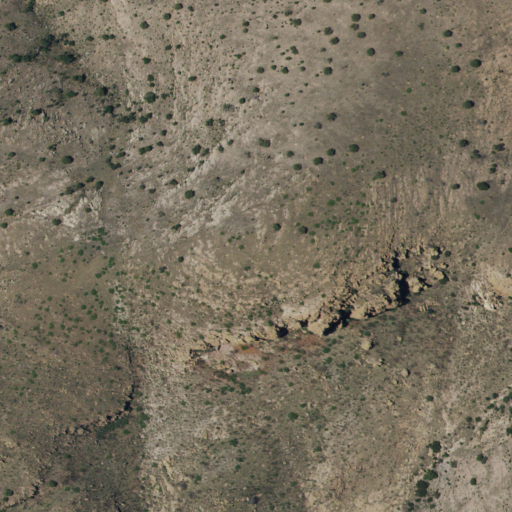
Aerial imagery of mountain in New Mexico named Eagle Mountain containing shrub and grassland